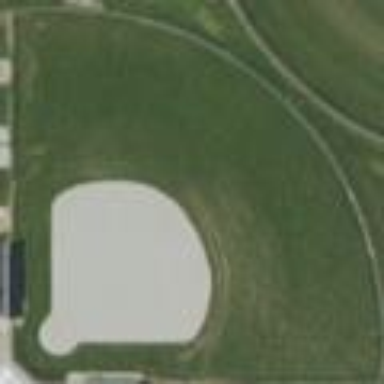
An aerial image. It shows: Baseball pitch for leisure and sports activities.